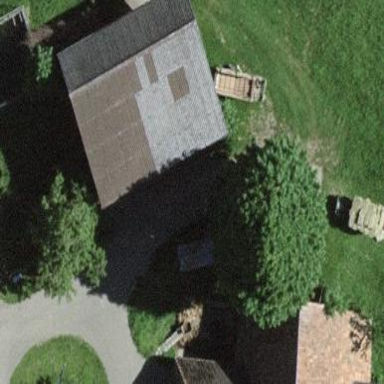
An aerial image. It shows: Shed building.